Question: I have the following navbar HTML:
'''
<nav id="k9nav" class="navbar navbar-default navbar-static-top" role="navigation">
<div class="container">
<div class="navbar-header">
<button type="button" class="navbar-toggle" data-toggle="collapse" data-target="#k9nav">
<span class="sr-only">Toggle navigation</span>
<span class="icon-bar"></span>
<span class="icon-bar"></span>
<span class="icon-bar"></span>
</button>
<a class="navbar-brand" href="#">K9SportsCenter</a>
</div>
<div class="collapse navbar-collapse" id="k9nav">
<ul class="nav navbar-nav navbar-right">
<li><a href="#">Services</a></li>
<li><a href="#">Plans</a></li>
<li><a href="#">FAQ</a></li>
<li><a href="#">Contact</a></li>
<li><a href="#">About</a></li>
</ul>
</div>
</div>
</nav>
'''
And in testing how to modify it, I attempted to turn all the text white and apply a hover effect for the links in the '<ul>' with the following CSS:
'''
#k9nav {
background-color: blue;
color: white;
}
#k9nav ol li:hover {
background-color: black;
border-bottom: 2px solid red;
}
#k9nav ol li:active {
background-color: black;
}
'''
Unfortunately, the results were less than I expected:

In case it's not clear from the pic, the text color has been turned to white and the hover effect I want doesn't work at all (don't worry, this isn't my real design... I'm just trying to see how I can bend Bootstrap to my will).
I really just need to know what I should be modifying to get the results I want.
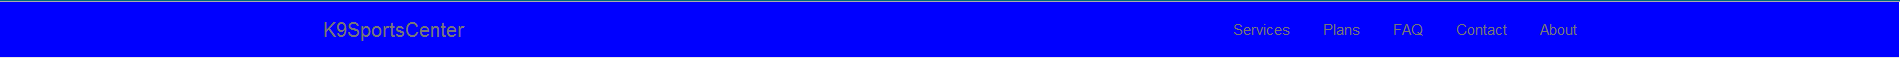
Answer: Bootstrap contains more specific rules for those elements, so it overrides your rules..
Try
'''
#k9nav .navbar-brand,
#k9nav.navbar-default .navbar-nav > li > a {
color:white;
}
#k9nav.navbar-default .navbar-nav > li > a:hover {
background-color: black;
border-bottom: 2px solid red;
}
'''
Demo at <URL>
---
Moreover, your html is invalid by using the 'k9nav' id multiple times..